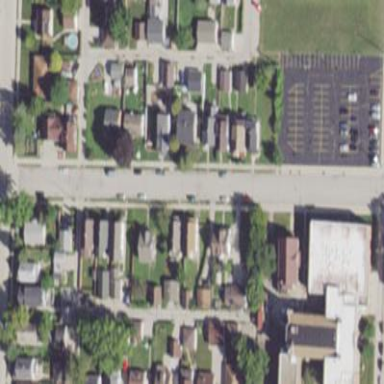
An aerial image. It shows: Sidewalk.